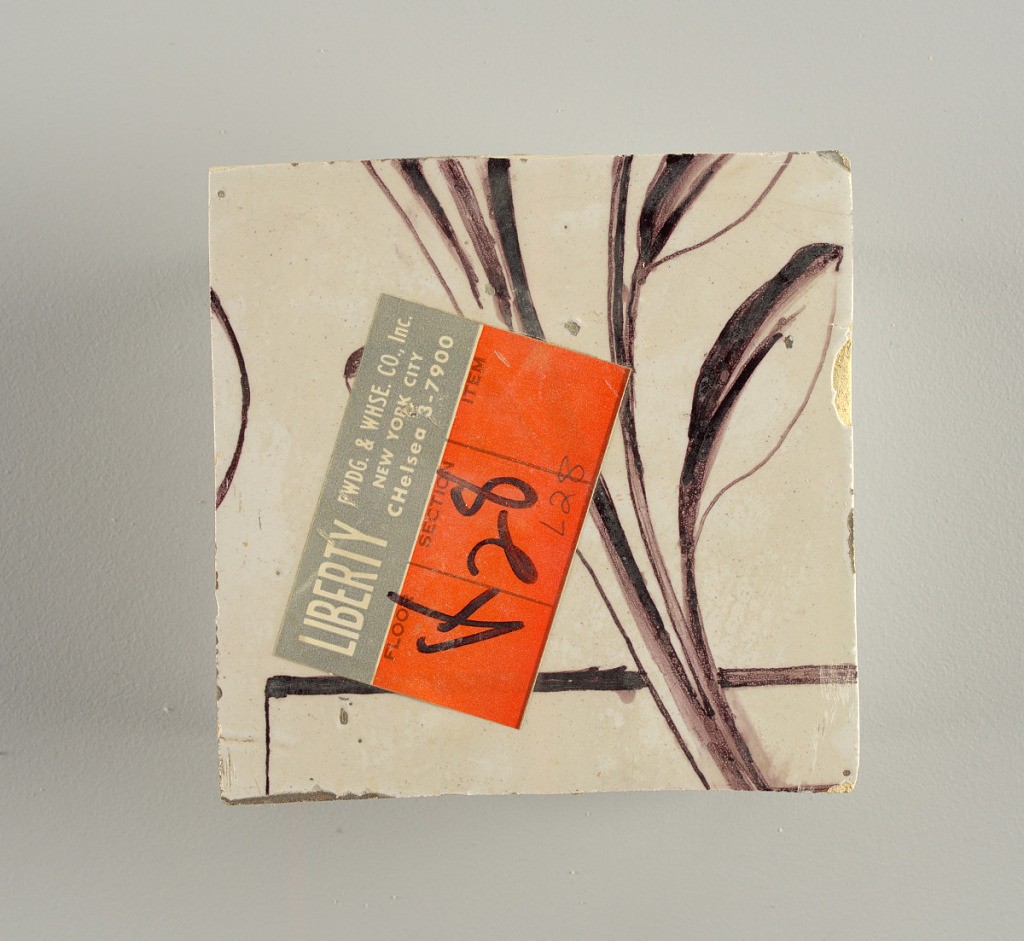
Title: Wall facing
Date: ca. 1725
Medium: tin-glazed earthenware, underglaze
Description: Running design for a frieze or a dado, composed of scrolls of foliage and strapwork, and four repeating motifs--a seated woman in a small upright oval medallion, a putto seated on a rocailled base, and strapwork in axial pattern.  The various panels, A to F, show various repeats of the same design, all being five tiles high and a varying number of tiles wide.